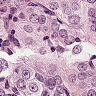
Metastatic tissue present: yes